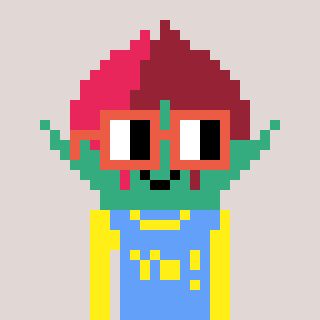
a pixel art character with square orange glasses, a rosebud-shaped head and a blue-colored body on a warm background